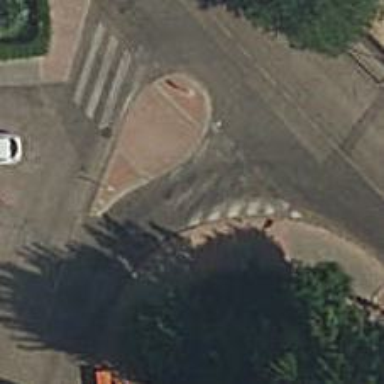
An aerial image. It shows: Uncontrolled zebra crossing on the road.